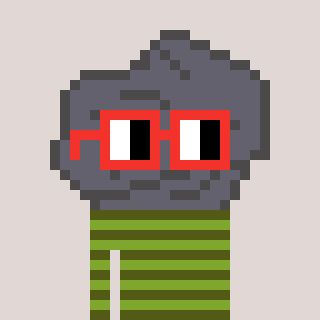
a pixel art character with square red glasses, a rock-shaped head and a slimegreen-colored body on a warm background